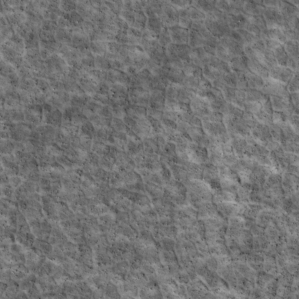
Label: non_frost